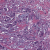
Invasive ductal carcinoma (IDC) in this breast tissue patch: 1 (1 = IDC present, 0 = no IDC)